Question: I am testing Azure Application Insights alert functionality. It seems to be either buggy or I don't know how to use it.
If I create a new alert, based on the metric 'Server Exceptions', it seems to work once then never again. Once it fires, it seems to go into a state of 'Active' where there is an orange triangle with an !. See the image below. I created a new one, that I haven't triggered, and as can be seen in the image it has a green circle with a tick.
This sort of implies to me that an alert won't fire again until one 'acknowledges' the alert, which is not a bad idea, but I can't see how to do that.

Edit :
I have just tried to use the 'Exception Rate' as suggested, but I think the minimum threshold to fire the alert would be an average of 1 exception per second over a 5 minute period.
I must say it seems strange that my use-case isn't handled. I have a light weight Web API service that is so simple it should never fail but it could, and as a result if an exception occurs I want to receive an alert straight away.
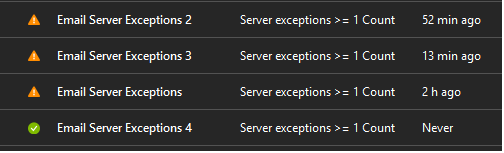
Answer: Alert is supposed to resolve and state is supposed to get back to green when the condition of the alert is no longer fulfilled.
This is exceptionally hard to achieve with "Count" metrics because they go up and up and almost never down. It means that, once fired, the alert won't resolve because the value of the metric stays over the threshold all the time.
You can try to set an alert on the "Rate" metric instead and you should see that the state is returning to green when the "Rate" is within the limits you set.